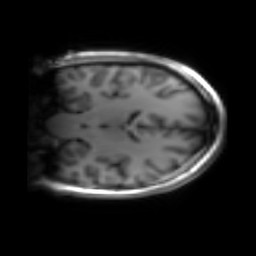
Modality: inplaneT1
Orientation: coronal
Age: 22
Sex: female
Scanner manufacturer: siemens
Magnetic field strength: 3 T
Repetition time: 1.2 s
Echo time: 0.00251 s